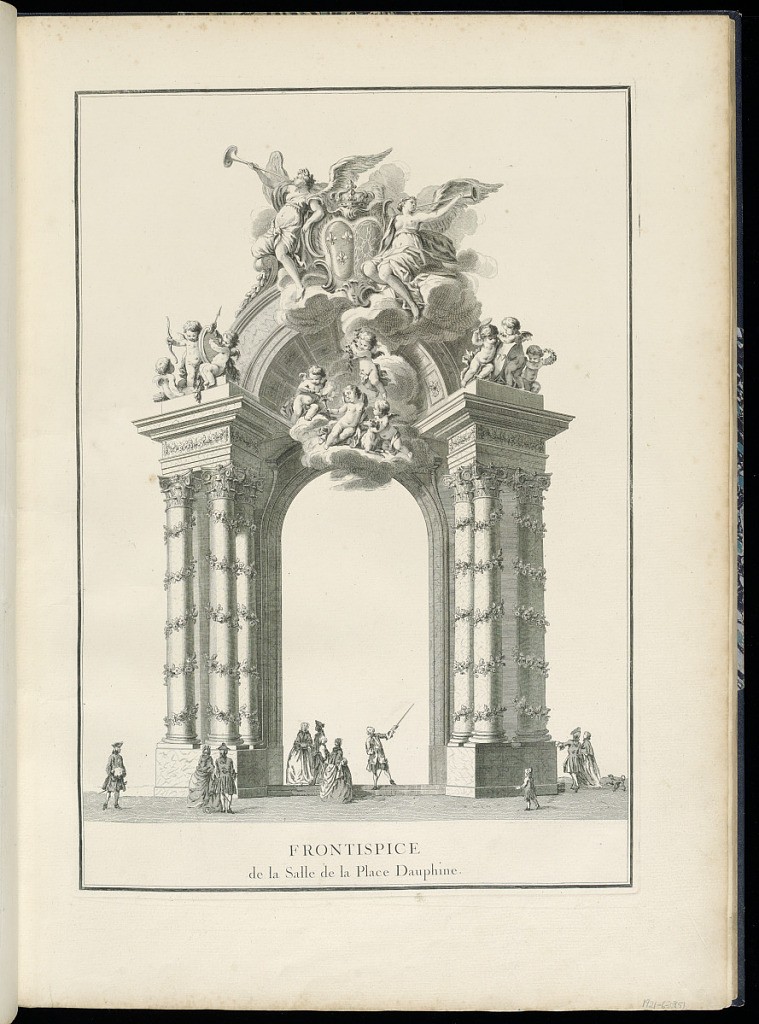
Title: FRONTISPICE de la Salle de la Place Dauphine.
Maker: Jean François Blondel, French, 1681–1756
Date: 1751
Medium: Engraving on laid paper
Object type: Bound print
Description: Design for the entryway to the temporarily constructed room on the Place Dauphine for the celebrations in honor of the marriage of Louis Dauphin and Maria Teresa of Spain given on February 23-26, 1745. The entryway has columns wrapped in rose garlands and an archway covered in billowing columns with winged putti and trumpeting angels around the couple's crowned coats of arms.